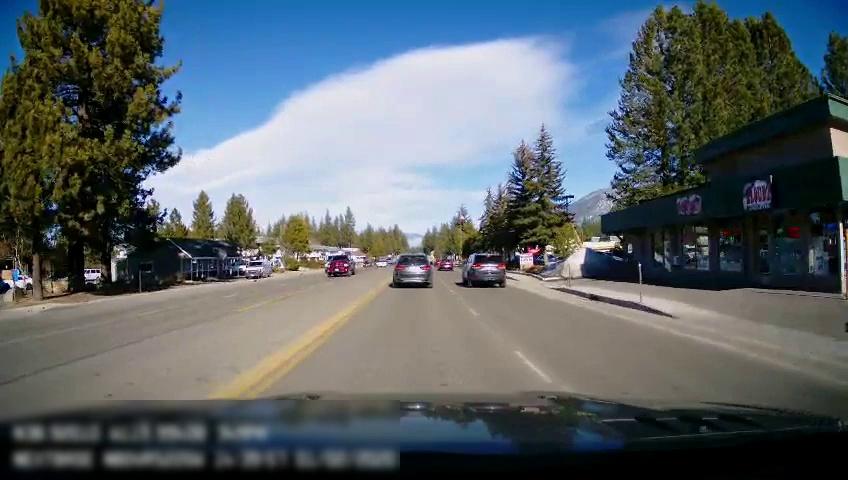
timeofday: Day
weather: Sunny
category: Drivable Space
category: Vehicles | Car
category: Vehicles | SUV
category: Vehicles | SUV
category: Vehicles | SUV
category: Vehicles | Car
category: Vehicles | SUV
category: Vehicles | Truck
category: Vehicles | SUV
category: Lanes | Opposite Lane
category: Lanes | Current Lane
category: Lanes | Current Lane